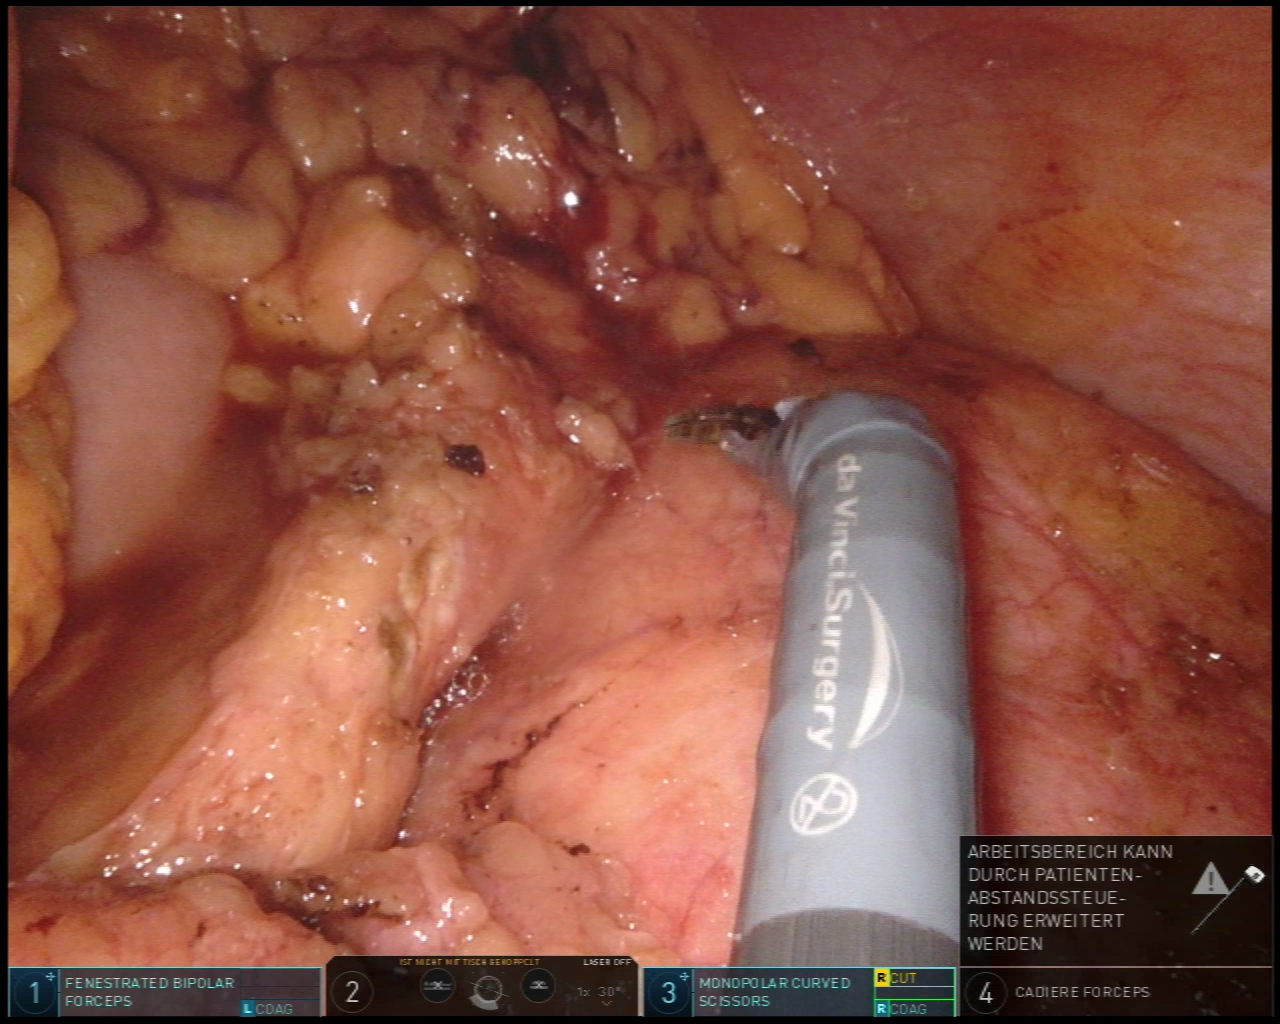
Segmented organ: pancreas
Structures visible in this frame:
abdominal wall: yes
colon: no
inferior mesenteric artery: no
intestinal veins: no
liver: no
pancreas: yes
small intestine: no
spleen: no
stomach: yes
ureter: no
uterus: no
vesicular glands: no